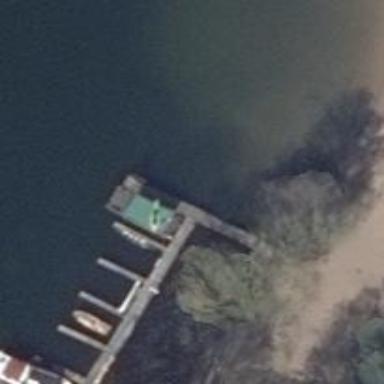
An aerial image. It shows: Man-made pier.